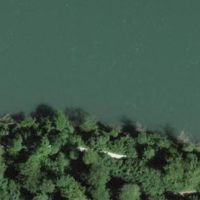
EUNIS habitat code: 15
Species observed at this site:
Alcedo atthis